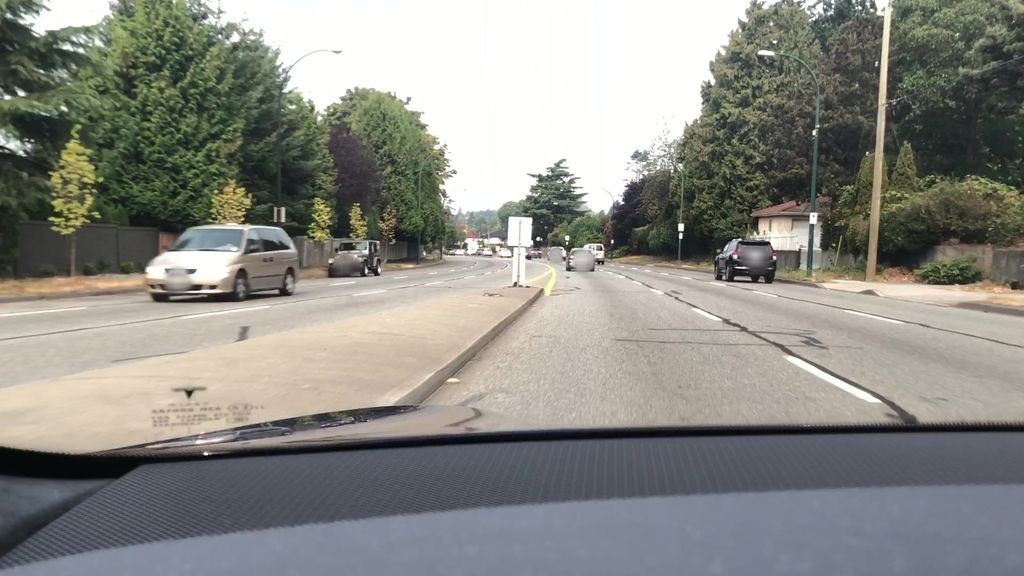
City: vancouver